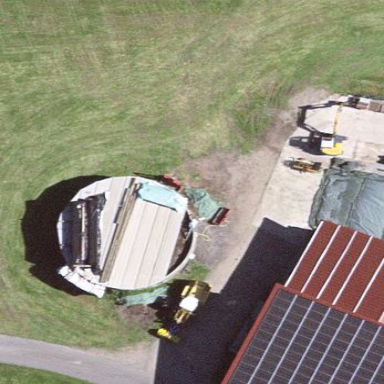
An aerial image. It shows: Storage tank which is man-made and housed in building.